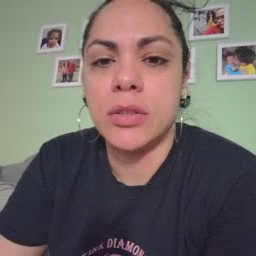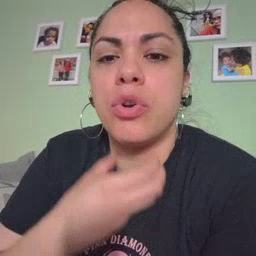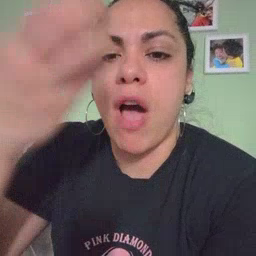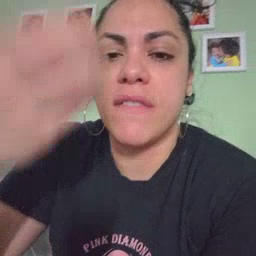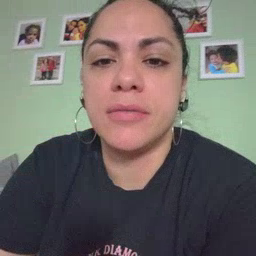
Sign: giraffe